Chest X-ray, PA view. Patient: 36 years old, sex M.
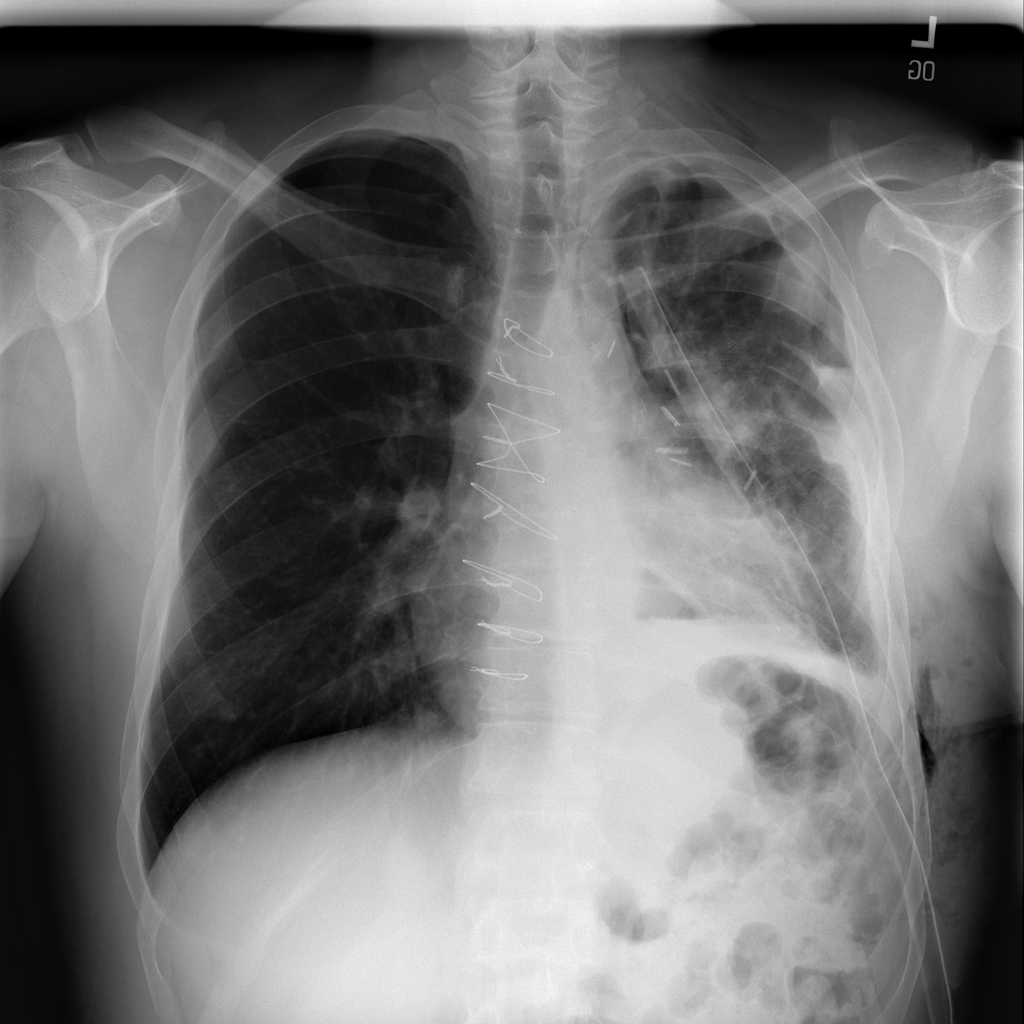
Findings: Pleural_Thickening